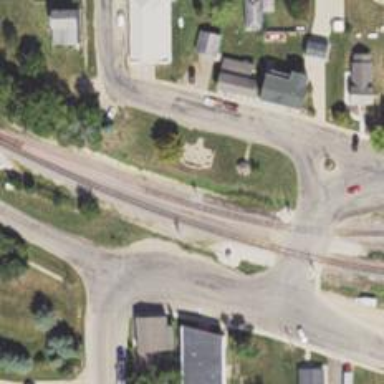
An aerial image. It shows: Railway signal.